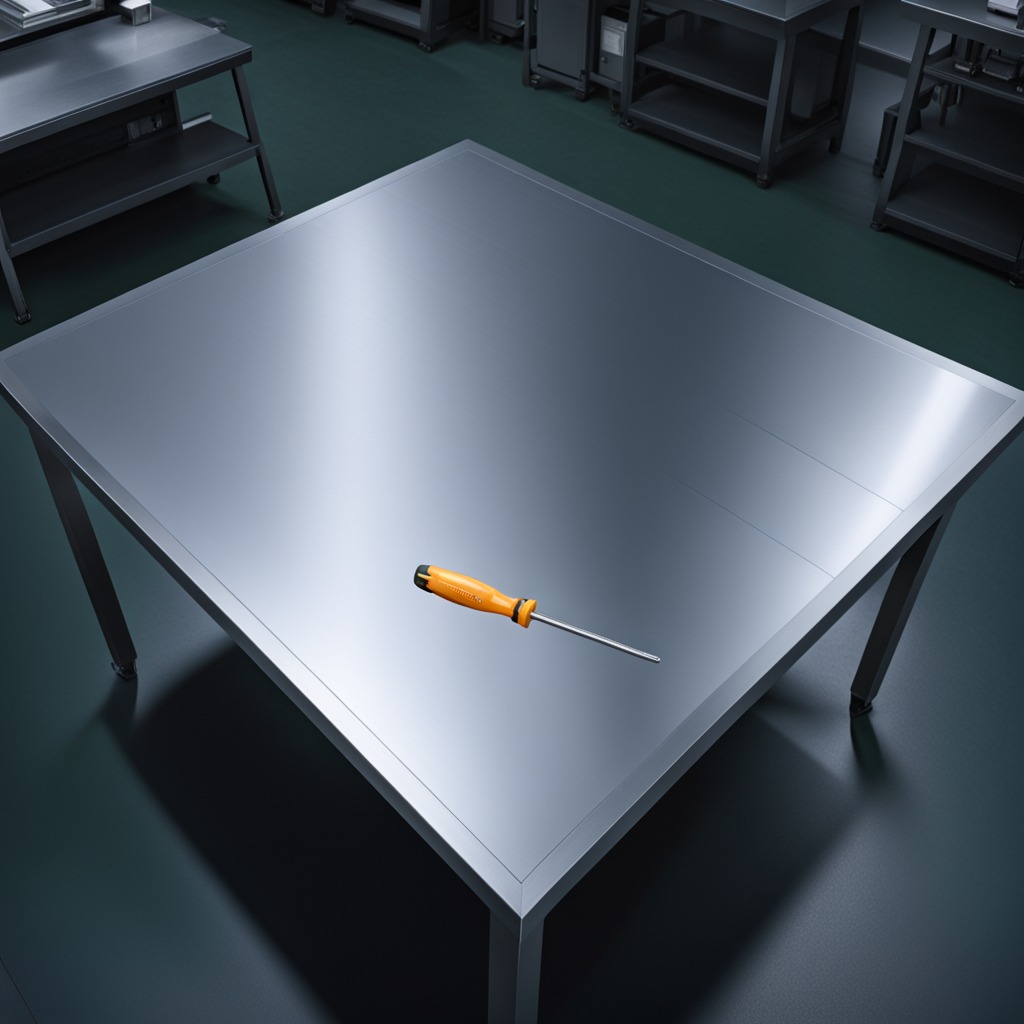
A screwdriver is lying on the tabletop.